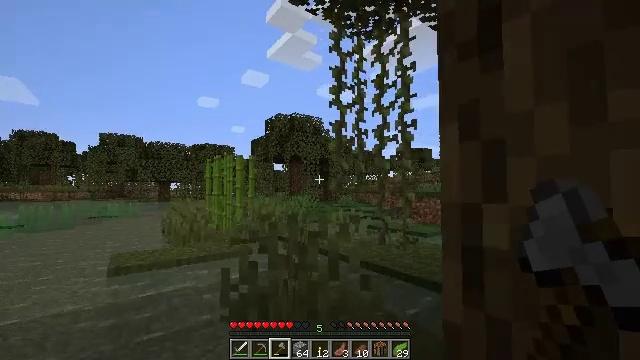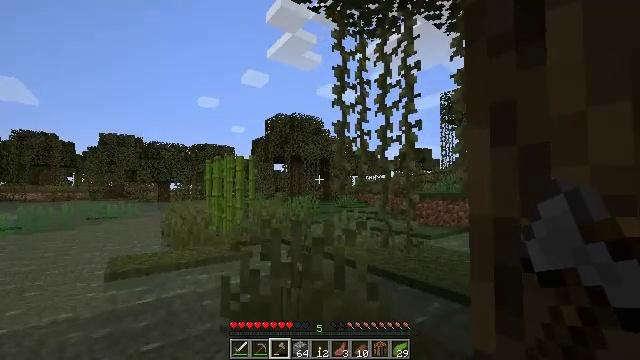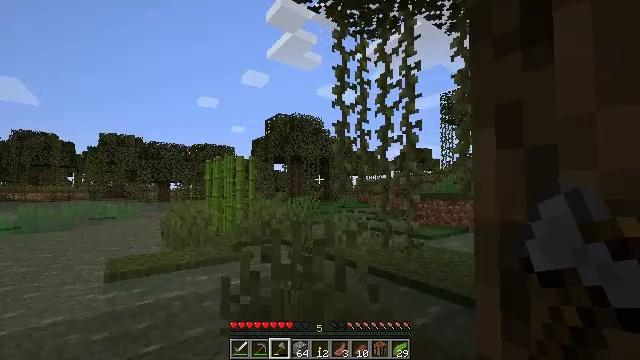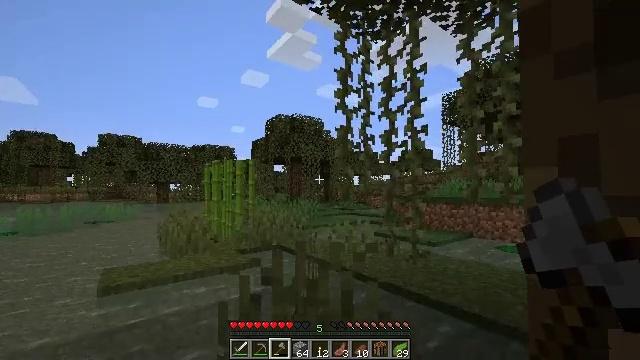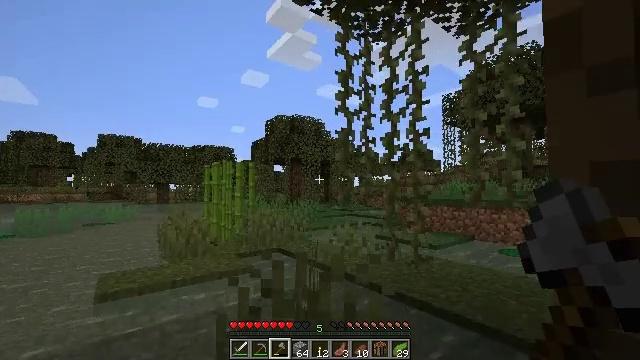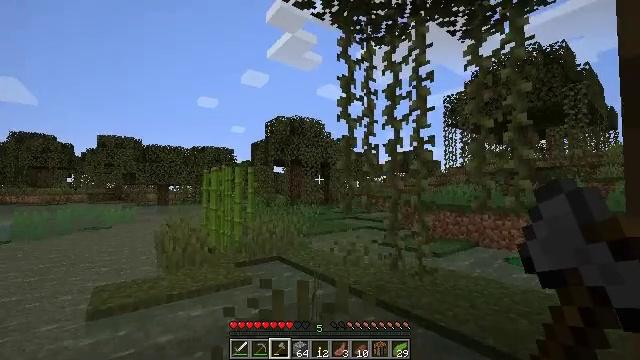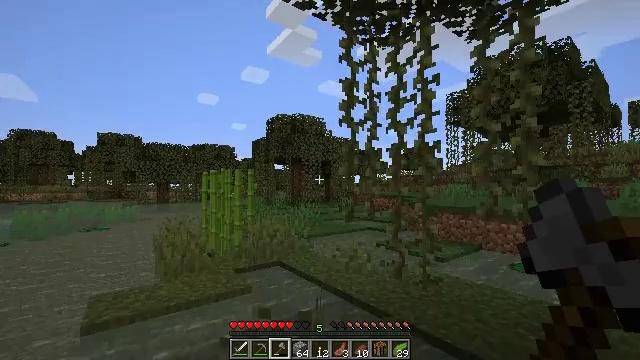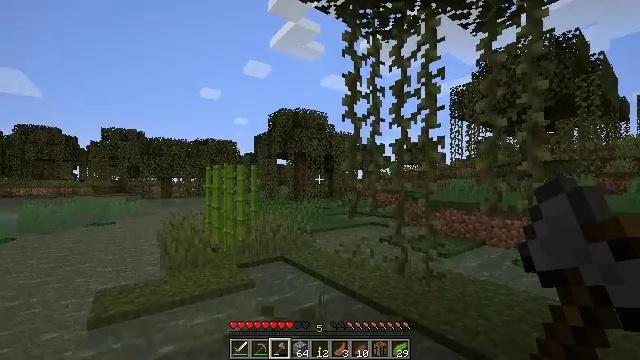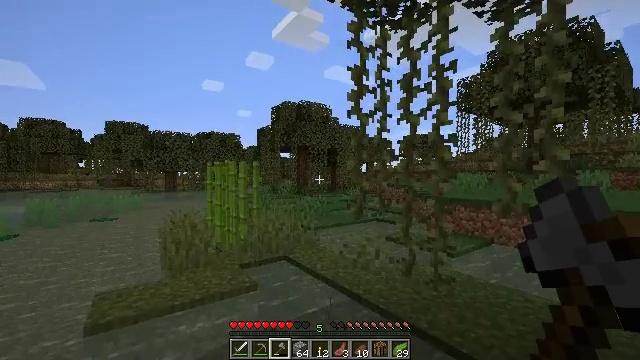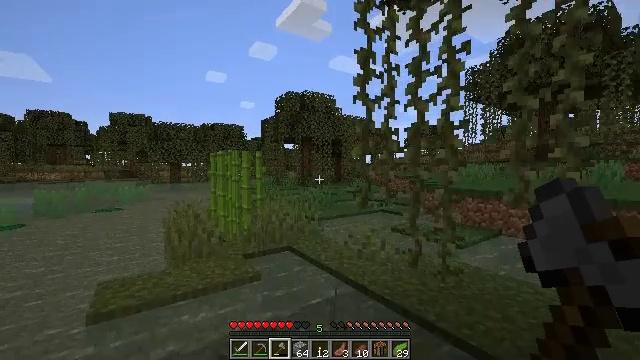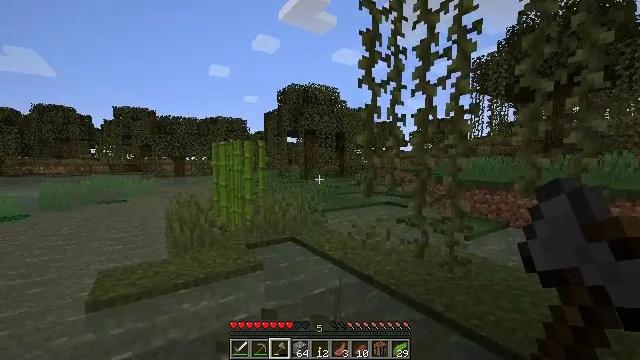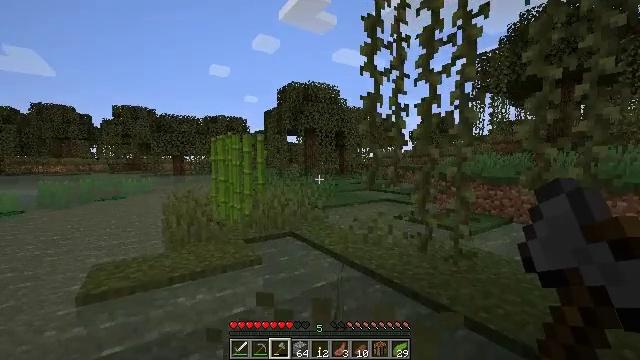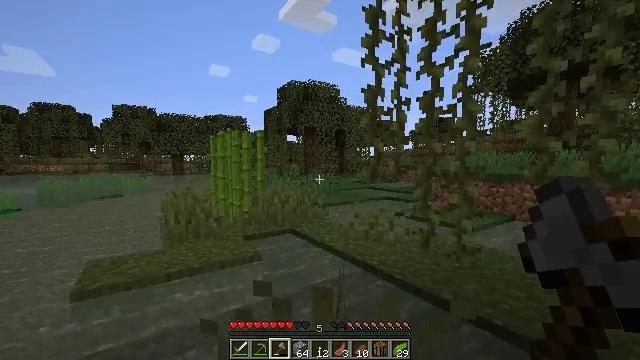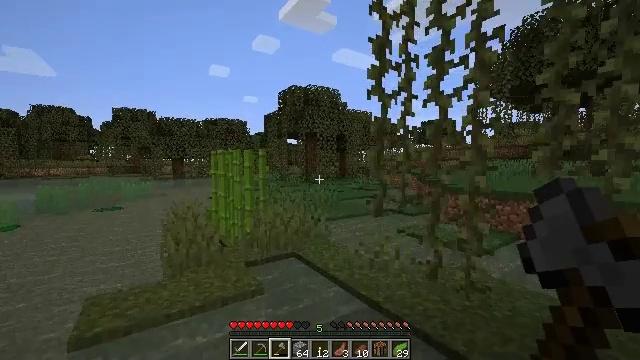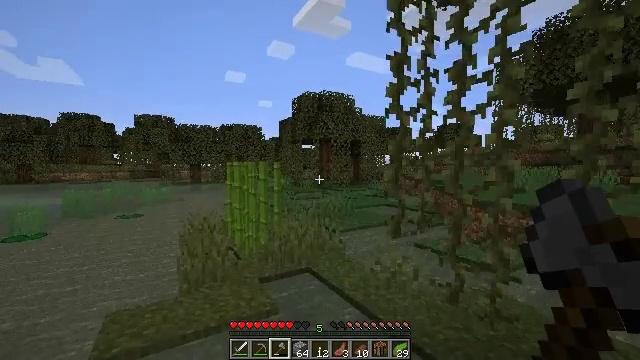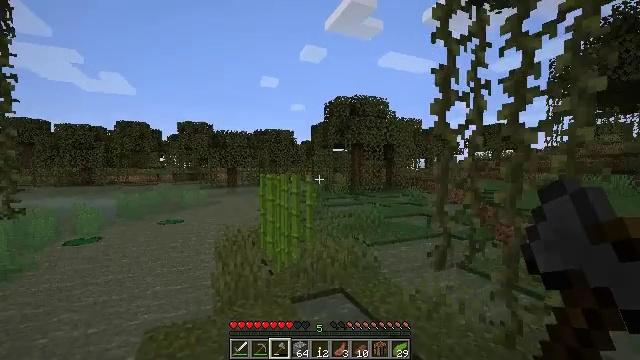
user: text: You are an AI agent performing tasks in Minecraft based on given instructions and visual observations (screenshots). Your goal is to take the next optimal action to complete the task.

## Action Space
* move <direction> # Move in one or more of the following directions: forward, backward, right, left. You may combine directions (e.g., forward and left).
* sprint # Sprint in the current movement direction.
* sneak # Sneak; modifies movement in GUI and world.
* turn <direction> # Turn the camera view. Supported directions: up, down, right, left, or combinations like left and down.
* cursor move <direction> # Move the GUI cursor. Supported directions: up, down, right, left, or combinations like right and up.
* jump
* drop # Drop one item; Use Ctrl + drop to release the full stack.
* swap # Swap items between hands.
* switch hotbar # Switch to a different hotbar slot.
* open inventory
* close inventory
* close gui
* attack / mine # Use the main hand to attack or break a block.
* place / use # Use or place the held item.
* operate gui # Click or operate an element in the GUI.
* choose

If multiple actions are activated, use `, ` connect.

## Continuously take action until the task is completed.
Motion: motion action
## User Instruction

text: Mine the sugar cane near rivers.
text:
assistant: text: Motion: move forward, jump
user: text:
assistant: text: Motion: move forward, jump
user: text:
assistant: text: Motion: move forward, jump
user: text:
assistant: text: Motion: move forward, jump
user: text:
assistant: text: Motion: move forward, jump
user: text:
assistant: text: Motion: move forward, jump
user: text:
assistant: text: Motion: move forward, turn down, jump
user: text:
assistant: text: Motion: move forward, turn down, jump
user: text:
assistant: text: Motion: move forward, turn down, jump
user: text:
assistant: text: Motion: move forward, turn down, jump
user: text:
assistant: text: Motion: move forward, jump
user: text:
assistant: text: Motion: move forward, jump
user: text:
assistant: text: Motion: move forward, jump
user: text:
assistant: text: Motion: move forward, turn left, jump
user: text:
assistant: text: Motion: move forward, turn left, jump
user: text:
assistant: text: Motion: move forward, turn left and up
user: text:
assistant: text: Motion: move forward
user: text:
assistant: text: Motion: move forward
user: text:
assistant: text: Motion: move forward, attack / mine
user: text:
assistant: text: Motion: move forward, attack / mine
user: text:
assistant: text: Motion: move forward, attack / mine
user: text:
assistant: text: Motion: move forward, attack / mine
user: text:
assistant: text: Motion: move forward, turn down
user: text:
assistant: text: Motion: move forward, attack / mine
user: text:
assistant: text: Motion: move forward, attack / mine
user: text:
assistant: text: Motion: move forward, attack / mine
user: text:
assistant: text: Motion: move forward
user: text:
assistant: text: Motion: move forward, attack / mine
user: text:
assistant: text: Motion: attack / mine